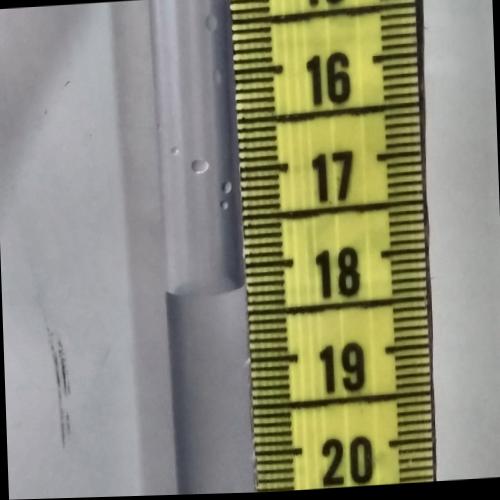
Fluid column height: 18.2 cm